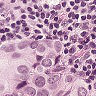
Metastatic tissue present: yes